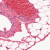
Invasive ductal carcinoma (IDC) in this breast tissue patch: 0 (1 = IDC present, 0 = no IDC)